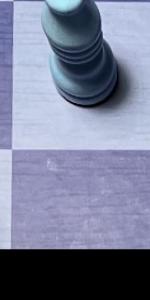
Label: Empty